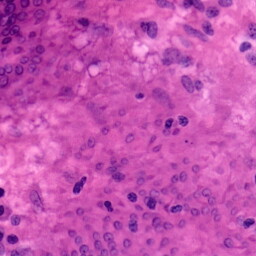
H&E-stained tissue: Colon